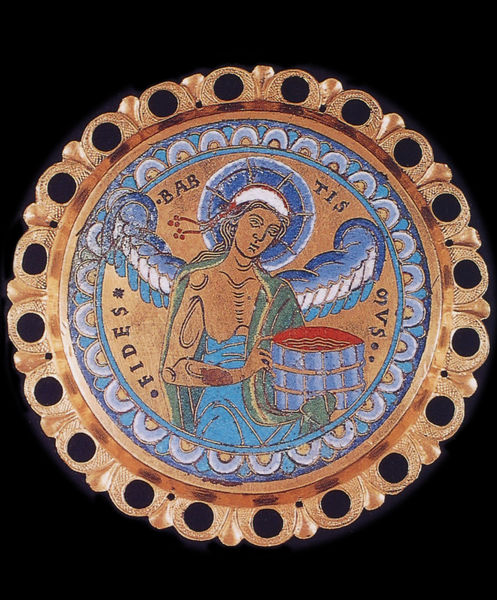
Titel: Glaube/Treue/Medaillon
Institution: Frankfurt, Museum für Kunsthandwerk
Schlagwörter: blau, blätter, flügel, mann, wolken, grün, schmuck, symbol, rot, rahmen, teller, figur, gold, haare, mantel, kreis, rund, engel, bogen, rand, wein, platte, blut, gefäss, medaillon, glaube, loch, kreise, fass, trommel, gravur, löcher, heiligenschein, christus, medaille, heilig, taufe, schindel, treue, münze, baptisterium, figut, kolosseum, rahnd, fides, byzanz, vertrauen, byzantinisch, medailon, heiligenstein, bab, blit, grvur, babtis, grabur, dieter, tis